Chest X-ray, AP view. Patient: 58 years old, sex F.
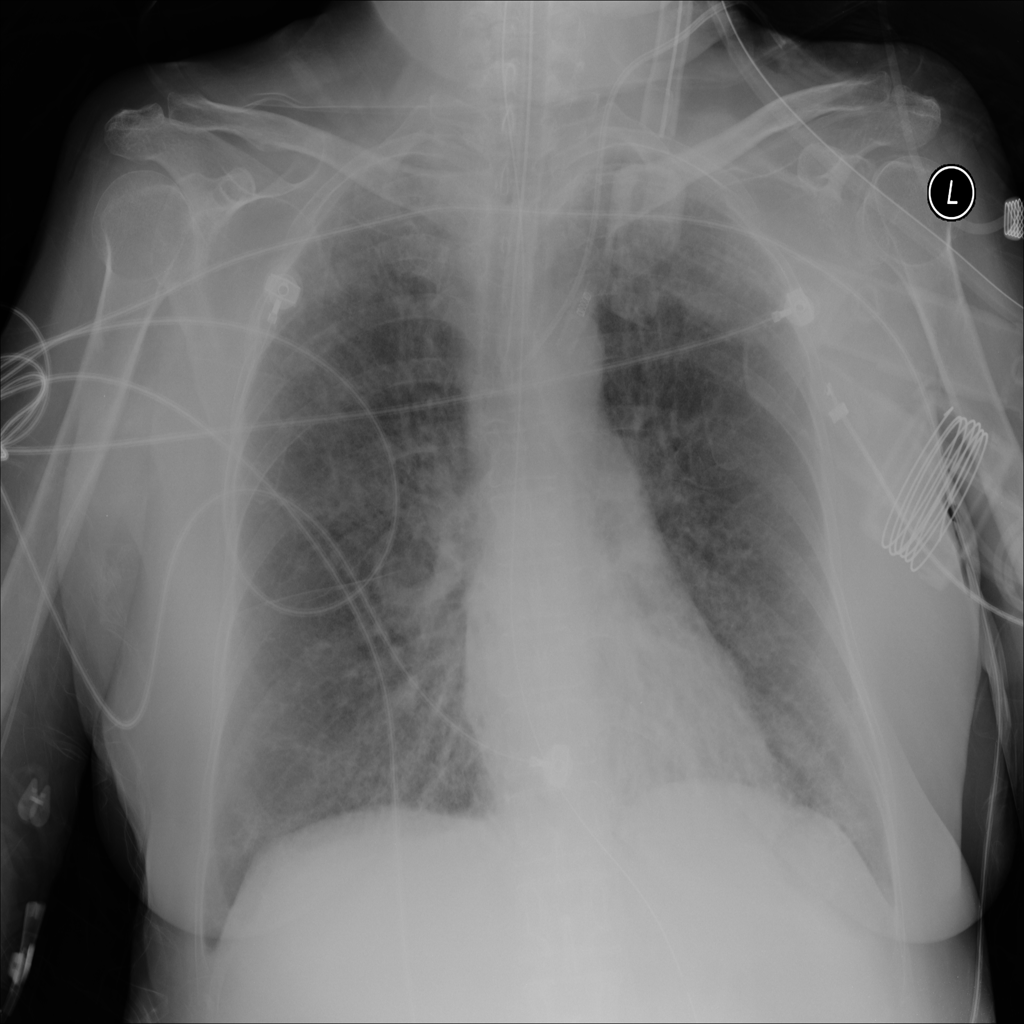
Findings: No Finding